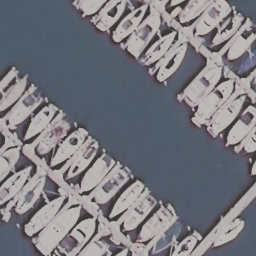
Label: harbor